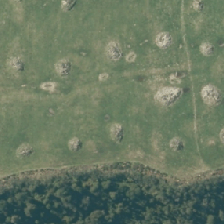
Land cover: high_producing_grassland